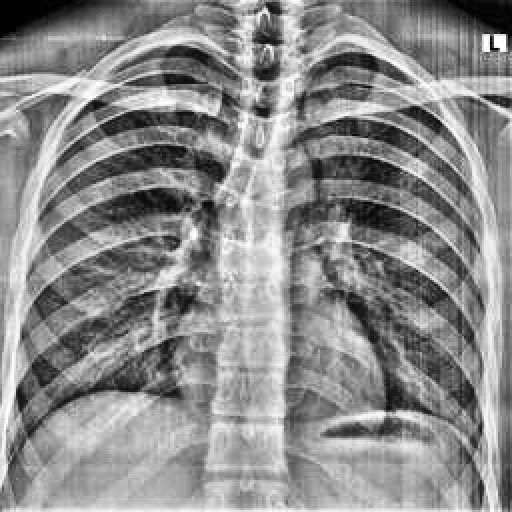
Finding: NORMAL